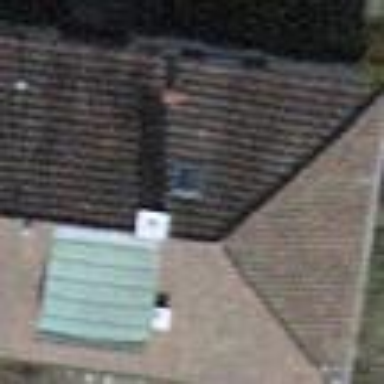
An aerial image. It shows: Building with tiled roof.